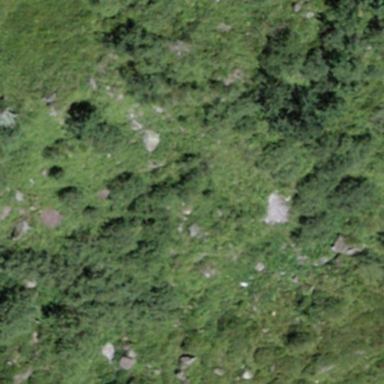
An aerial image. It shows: Beautiful woodland area.